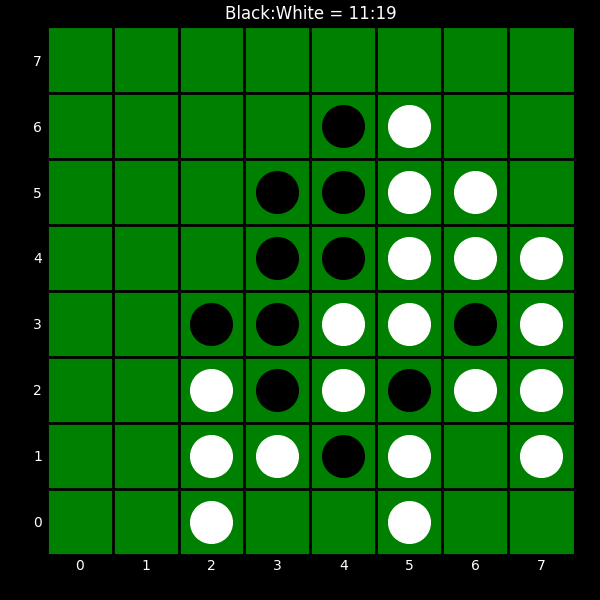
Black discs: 11
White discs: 19